Question: In my WPF app I have many images of books which i want to display in an Image Carousel/Slider control.
In that control, when i click on right arrow (pic) new set of 4 images will come out in a smooth way.
Is there any free one out there.

This kind of tech is included in our website using javascript and stuff but i want a WPF one.
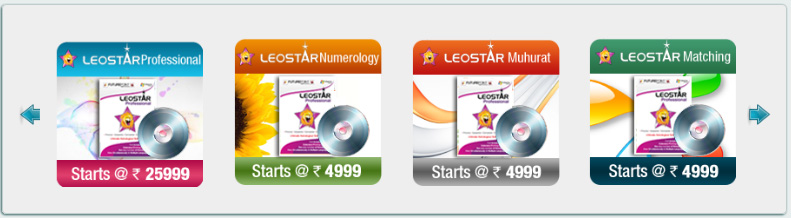
Answer: try this one.
<URL>
<URL>
<URL>